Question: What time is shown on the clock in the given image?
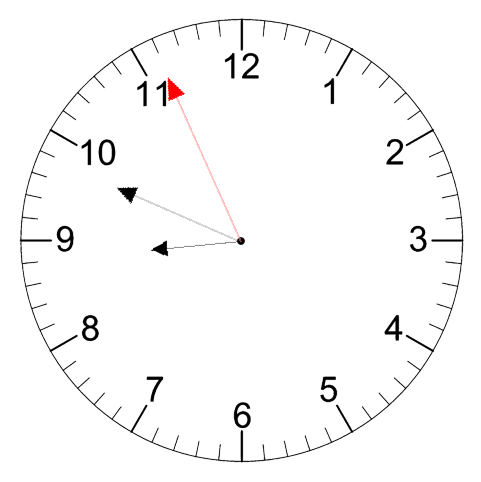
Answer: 08:48:56